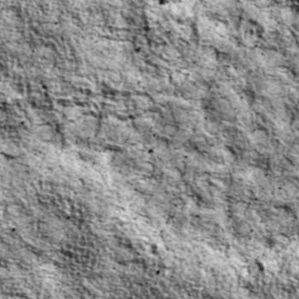
Label: non_frost